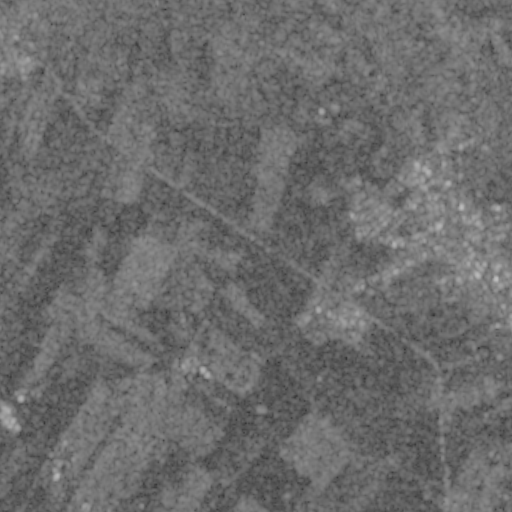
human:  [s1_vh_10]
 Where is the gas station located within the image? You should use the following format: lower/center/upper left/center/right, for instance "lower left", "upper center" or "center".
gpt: The gas station is located in the center right of the image.
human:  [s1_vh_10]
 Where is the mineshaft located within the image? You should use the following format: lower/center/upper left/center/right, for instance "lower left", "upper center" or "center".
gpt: The mineshaft is located in the upper right of the image.
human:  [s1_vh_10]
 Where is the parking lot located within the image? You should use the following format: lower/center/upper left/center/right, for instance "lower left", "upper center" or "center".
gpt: The parking lot is located in the upper right of the image.
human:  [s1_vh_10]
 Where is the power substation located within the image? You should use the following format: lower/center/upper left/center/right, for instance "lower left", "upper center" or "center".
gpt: The power substation is located in the center right of the image.
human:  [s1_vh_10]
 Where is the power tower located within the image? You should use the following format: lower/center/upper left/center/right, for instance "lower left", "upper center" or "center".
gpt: The power tower is located in the lower right of the image.
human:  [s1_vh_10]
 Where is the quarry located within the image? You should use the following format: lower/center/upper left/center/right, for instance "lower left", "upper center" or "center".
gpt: The quarry is located in the upper center of the image.
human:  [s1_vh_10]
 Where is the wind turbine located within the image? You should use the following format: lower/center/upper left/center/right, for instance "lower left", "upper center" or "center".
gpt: The wind turbine is located in the upper center of the image.
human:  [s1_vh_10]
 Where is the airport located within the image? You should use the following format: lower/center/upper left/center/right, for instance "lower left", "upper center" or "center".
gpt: There is no airport in the image.

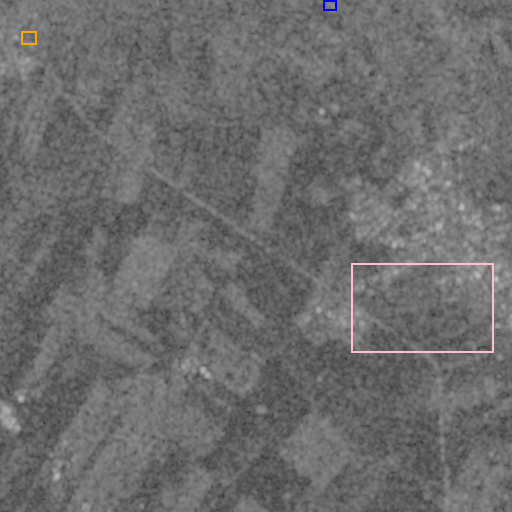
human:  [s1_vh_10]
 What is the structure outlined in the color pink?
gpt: The structure outlined in pink is a crop field.
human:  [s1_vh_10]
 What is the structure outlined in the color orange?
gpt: The structure outlined in orange is a park.
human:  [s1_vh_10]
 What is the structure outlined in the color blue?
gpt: The structure outlined in blue is a quarry.
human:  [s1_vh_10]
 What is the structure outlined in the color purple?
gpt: There is no purple outline.